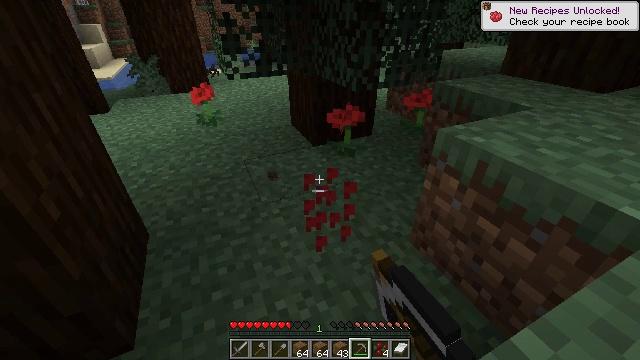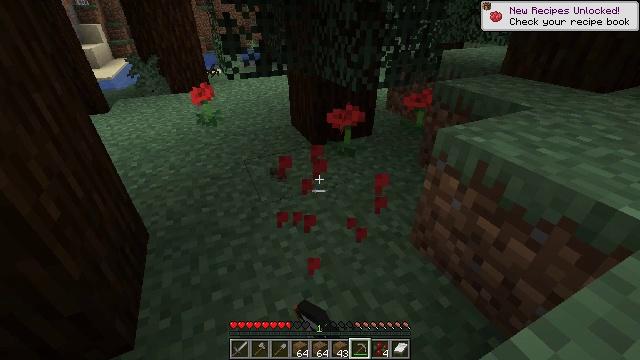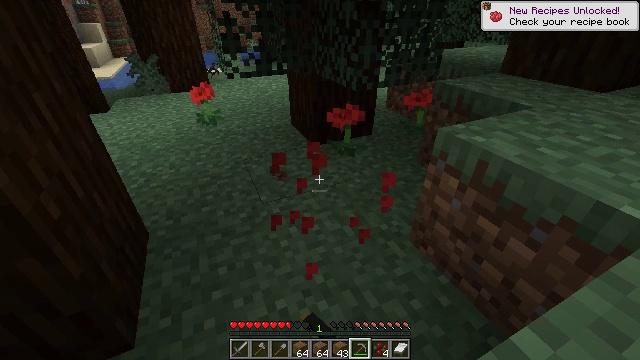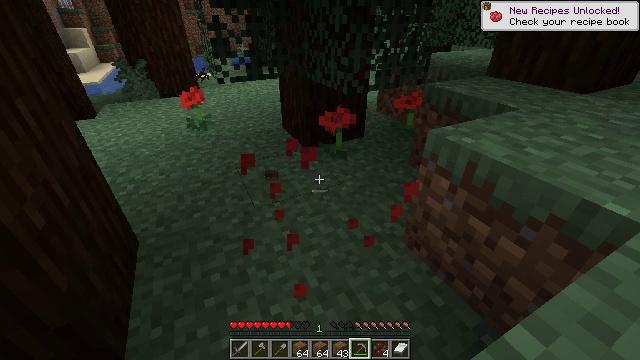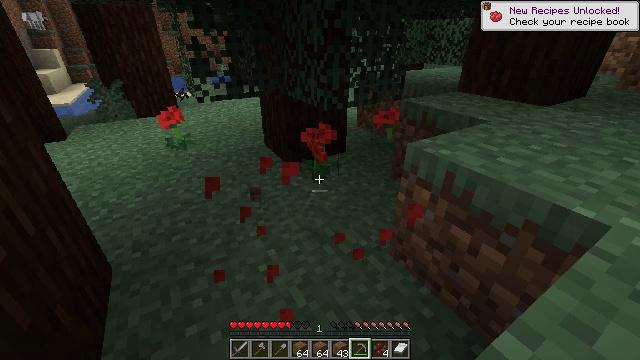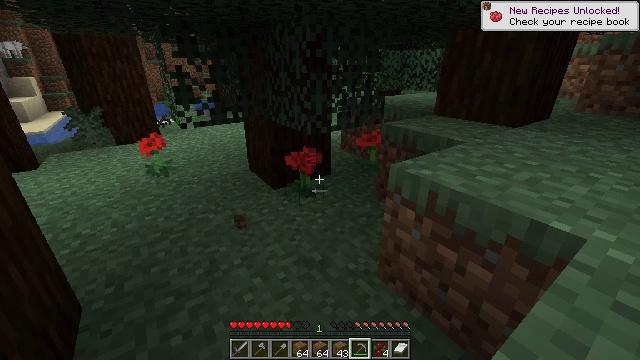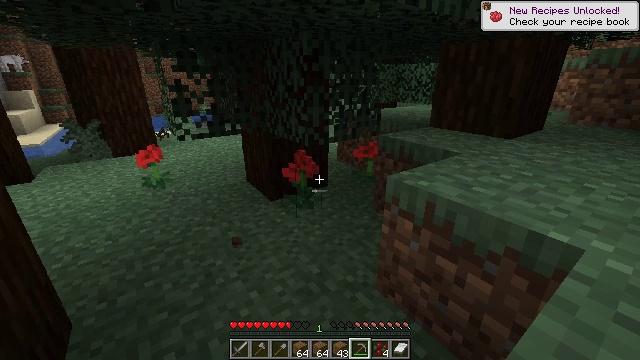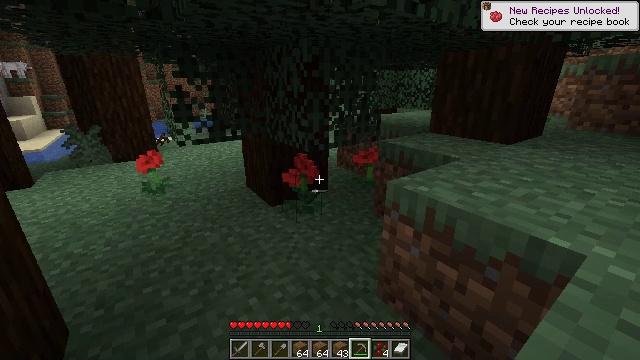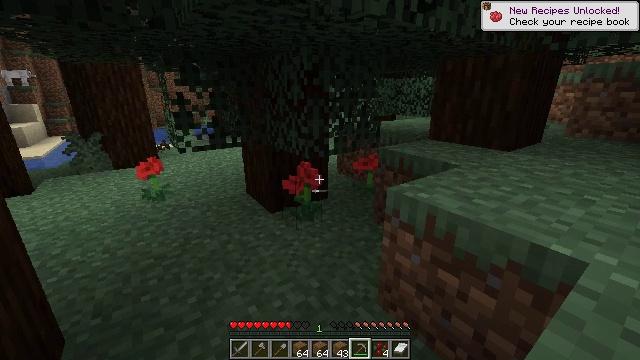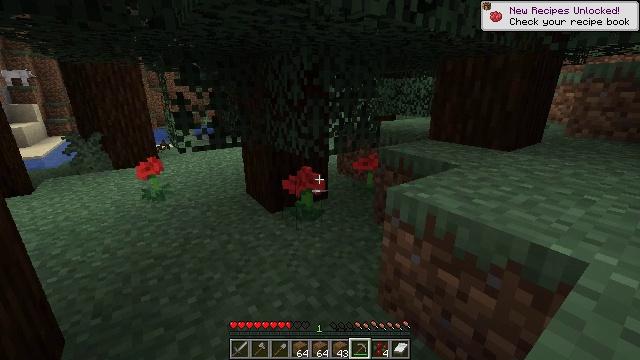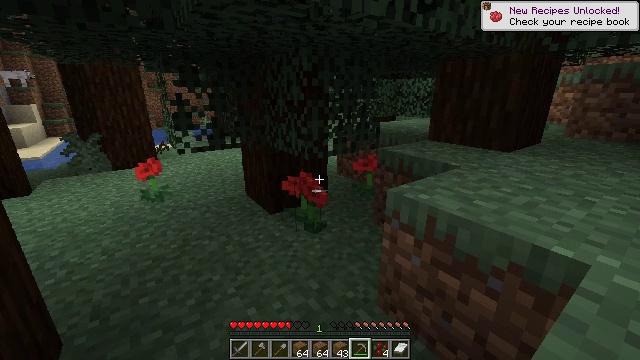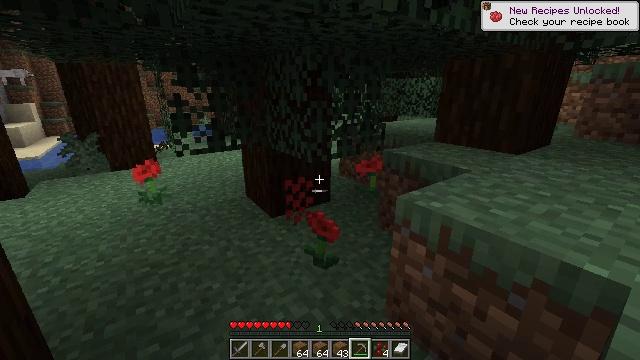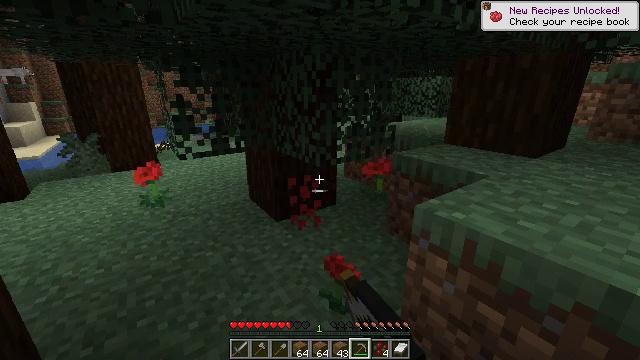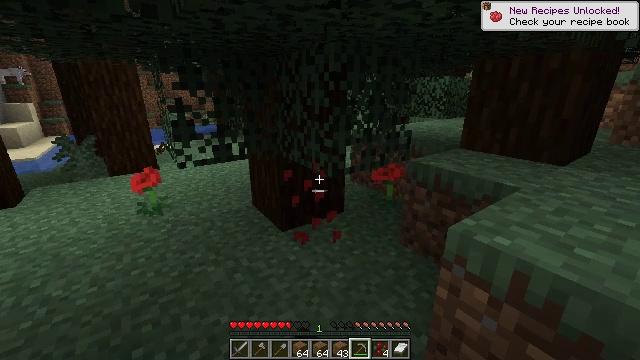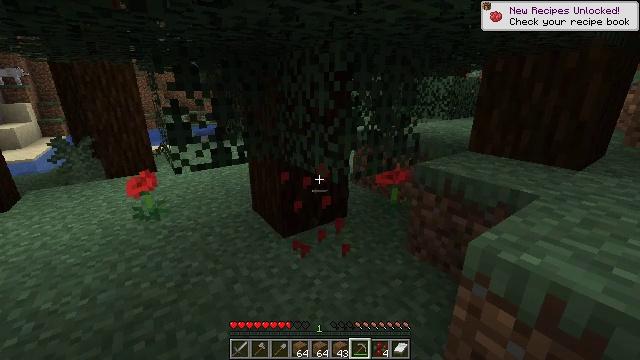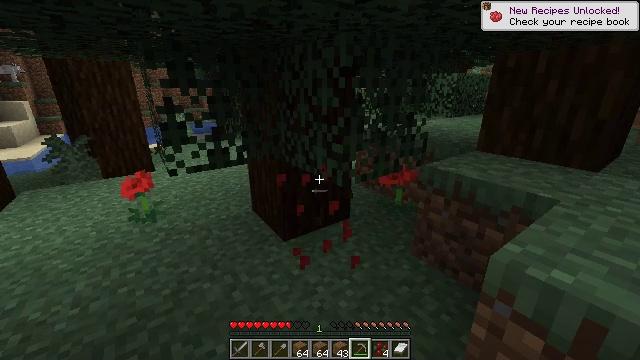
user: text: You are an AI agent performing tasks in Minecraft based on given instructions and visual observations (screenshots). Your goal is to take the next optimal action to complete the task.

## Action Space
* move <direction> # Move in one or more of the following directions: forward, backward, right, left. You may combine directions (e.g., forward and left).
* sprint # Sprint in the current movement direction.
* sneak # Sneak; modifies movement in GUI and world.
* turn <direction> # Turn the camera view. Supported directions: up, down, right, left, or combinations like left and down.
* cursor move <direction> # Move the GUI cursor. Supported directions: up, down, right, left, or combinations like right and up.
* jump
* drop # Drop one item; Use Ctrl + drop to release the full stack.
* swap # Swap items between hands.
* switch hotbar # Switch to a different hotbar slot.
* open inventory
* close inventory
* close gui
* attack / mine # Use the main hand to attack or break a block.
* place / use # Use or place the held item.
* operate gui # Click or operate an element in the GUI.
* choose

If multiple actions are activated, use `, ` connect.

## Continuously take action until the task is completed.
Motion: motion action
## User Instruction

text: Mine the poppy flower.
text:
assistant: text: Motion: attack / mine
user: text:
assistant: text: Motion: no_op
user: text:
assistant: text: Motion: turn right
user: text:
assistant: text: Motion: turn right and up
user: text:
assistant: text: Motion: turn right and up
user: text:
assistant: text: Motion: turn up
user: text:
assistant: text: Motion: turn up
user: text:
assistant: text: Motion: turn up
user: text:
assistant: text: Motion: no_op
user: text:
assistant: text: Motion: move forward
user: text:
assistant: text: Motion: move forward, attack / mine
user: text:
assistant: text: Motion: move forward, attack / mine
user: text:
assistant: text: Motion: move forward, attack / mine
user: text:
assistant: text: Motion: move forward
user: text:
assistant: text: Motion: move forward
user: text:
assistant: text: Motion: no_op
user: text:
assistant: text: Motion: no_op
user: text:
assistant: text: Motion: turn right and down
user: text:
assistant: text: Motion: turn right
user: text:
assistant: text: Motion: turn right
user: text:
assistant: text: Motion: no_op
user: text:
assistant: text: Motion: no_op
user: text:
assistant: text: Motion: turn right
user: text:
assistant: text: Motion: turn right
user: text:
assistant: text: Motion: turn right
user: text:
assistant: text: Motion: no_op
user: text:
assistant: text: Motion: no_op
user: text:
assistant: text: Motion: turn left
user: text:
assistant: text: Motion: attack / mine
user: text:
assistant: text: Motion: attack / mine